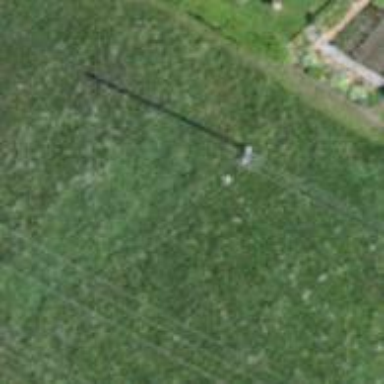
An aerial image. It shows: Power pole.